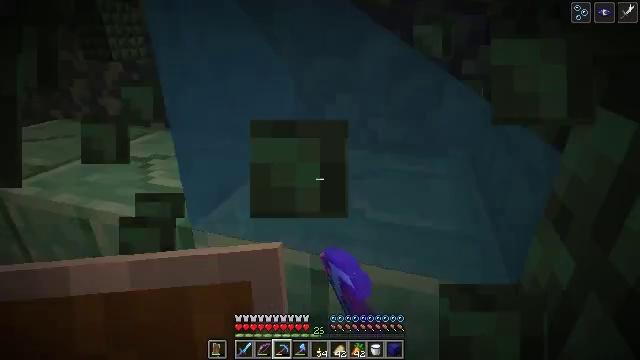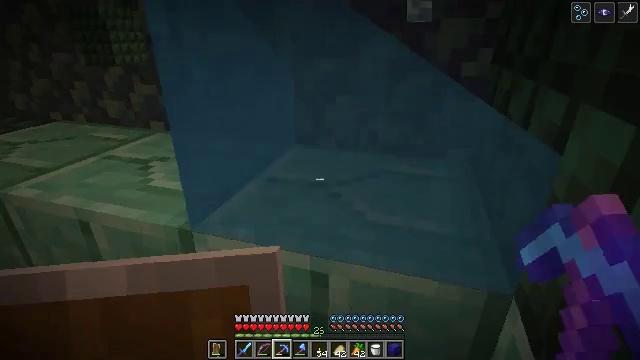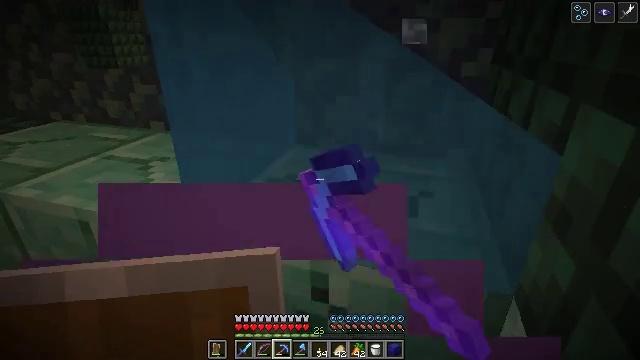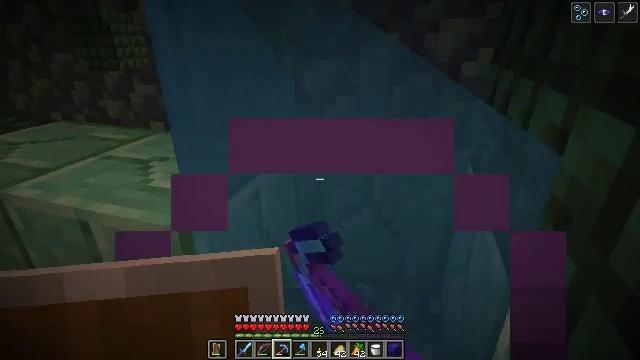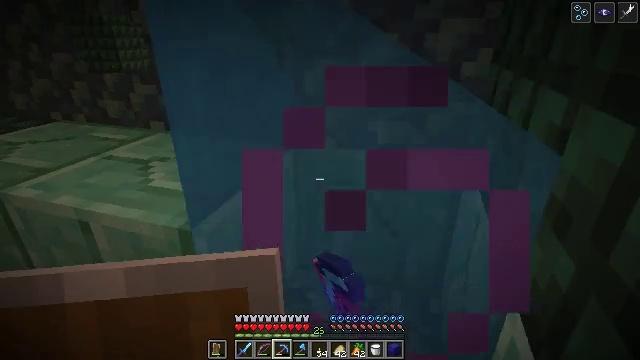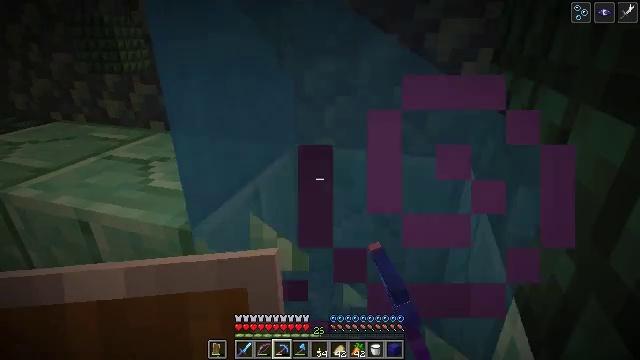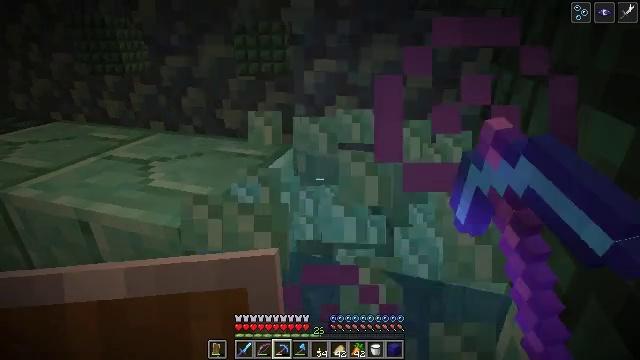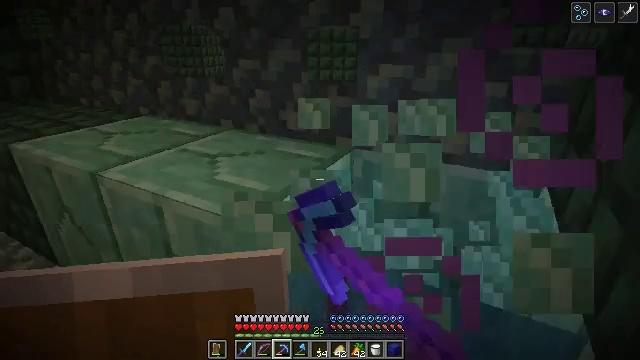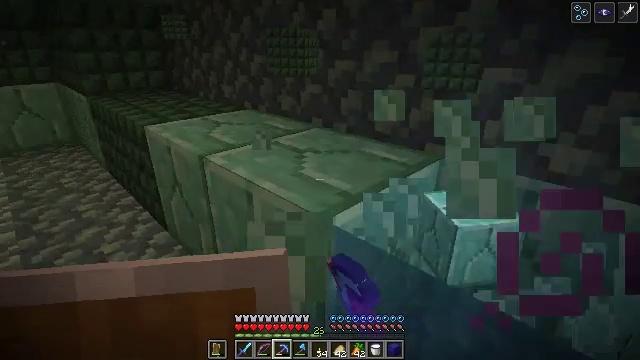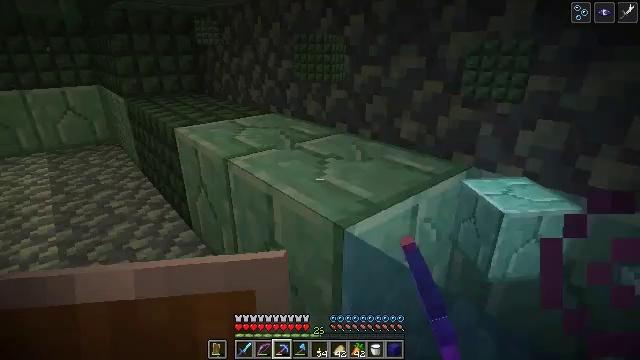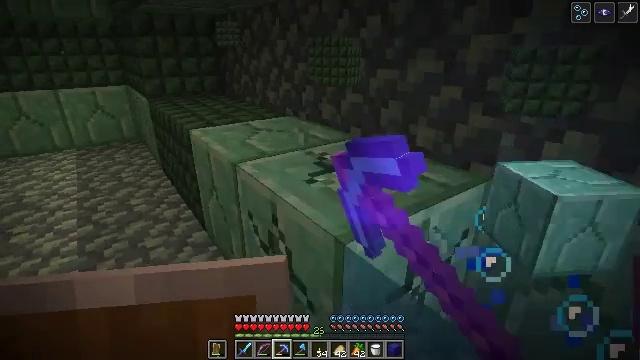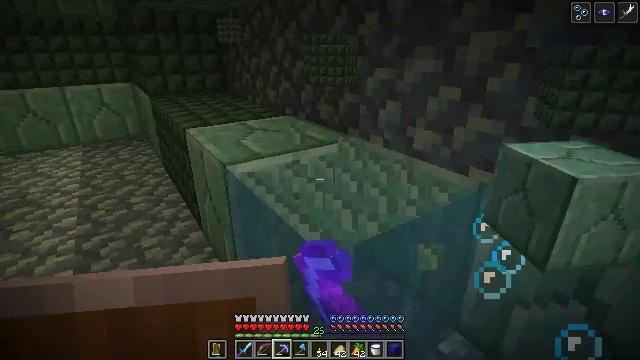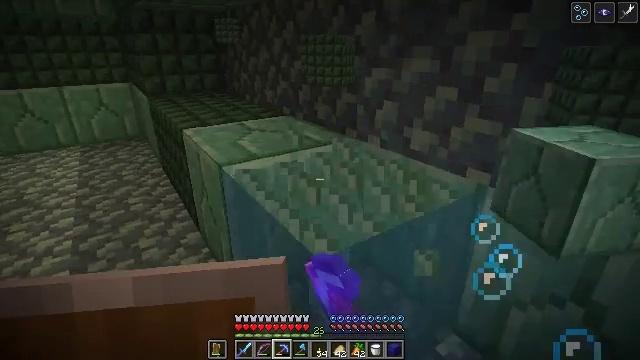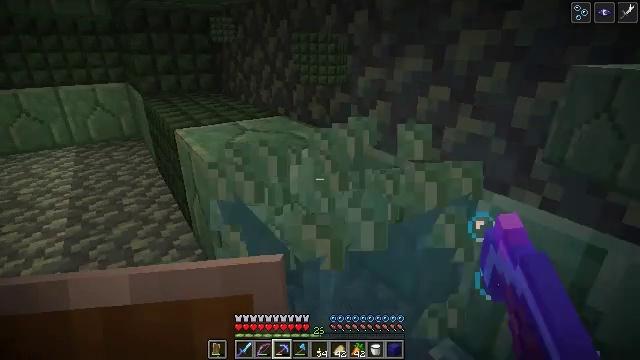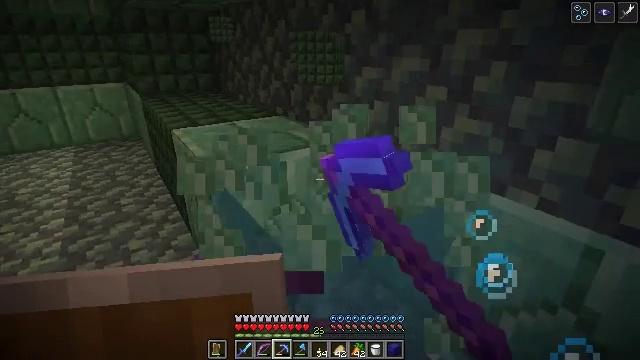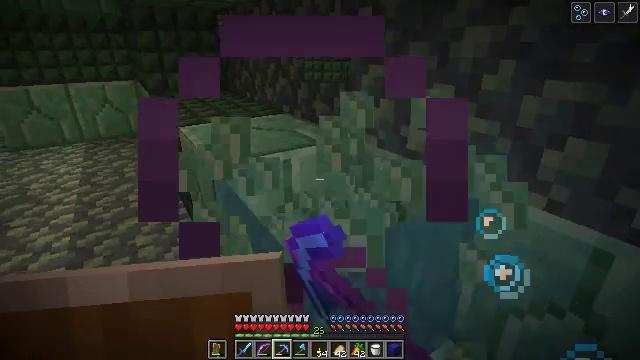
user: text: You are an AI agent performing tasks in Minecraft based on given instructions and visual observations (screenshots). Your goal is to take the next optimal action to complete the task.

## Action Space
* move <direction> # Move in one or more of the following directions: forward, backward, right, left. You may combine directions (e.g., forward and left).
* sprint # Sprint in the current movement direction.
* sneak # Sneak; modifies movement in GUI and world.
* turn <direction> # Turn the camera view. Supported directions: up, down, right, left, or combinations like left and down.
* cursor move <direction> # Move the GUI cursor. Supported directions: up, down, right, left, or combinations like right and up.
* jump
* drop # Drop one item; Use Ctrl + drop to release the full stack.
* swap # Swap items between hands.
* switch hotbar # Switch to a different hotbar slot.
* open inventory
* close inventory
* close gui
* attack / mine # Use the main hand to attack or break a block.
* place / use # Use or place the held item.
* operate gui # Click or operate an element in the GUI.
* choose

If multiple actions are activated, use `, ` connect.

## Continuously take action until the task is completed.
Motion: motion action
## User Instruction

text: Collect prismarine bricks.
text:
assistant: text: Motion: attack / mine
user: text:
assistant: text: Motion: attack / mine
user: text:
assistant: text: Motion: attack / mine
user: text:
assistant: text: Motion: attack / mine
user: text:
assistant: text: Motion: attack / mine
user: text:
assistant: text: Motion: attack / mine
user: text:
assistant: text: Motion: turn left, attack / mine
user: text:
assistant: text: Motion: turn left, attack / mine
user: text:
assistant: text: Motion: move right, turn left, attack / mine
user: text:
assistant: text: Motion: move right, turn left, attack / mine
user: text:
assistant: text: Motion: turn left, attack / mine
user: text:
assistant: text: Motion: attack / mine
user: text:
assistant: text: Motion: attack / mine
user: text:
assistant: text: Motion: attack / mine
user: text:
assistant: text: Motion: turn left, attack / mine
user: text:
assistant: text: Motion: turn left and up, attack / mine
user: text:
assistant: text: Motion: move forward and move right, turn left and up, attack / mine
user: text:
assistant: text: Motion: move forward and move right, turn left and up, attack / mine
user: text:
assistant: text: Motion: move forward and move right, attack / mine
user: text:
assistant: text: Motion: attack / mine
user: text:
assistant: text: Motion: attack / mine
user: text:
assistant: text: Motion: turn left, attack / mine
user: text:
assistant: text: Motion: turn left, attack / mine
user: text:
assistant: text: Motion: attack / mine